Question: I am new to windows application. with C# and .NET.
I want something like the image i have attach. when my popup gets open, i want the mdi parent page to be shadowed or disbaled. (like we do in web application or Jquery popup)

Is it possible to do? if yes how can i do that.
Please help.
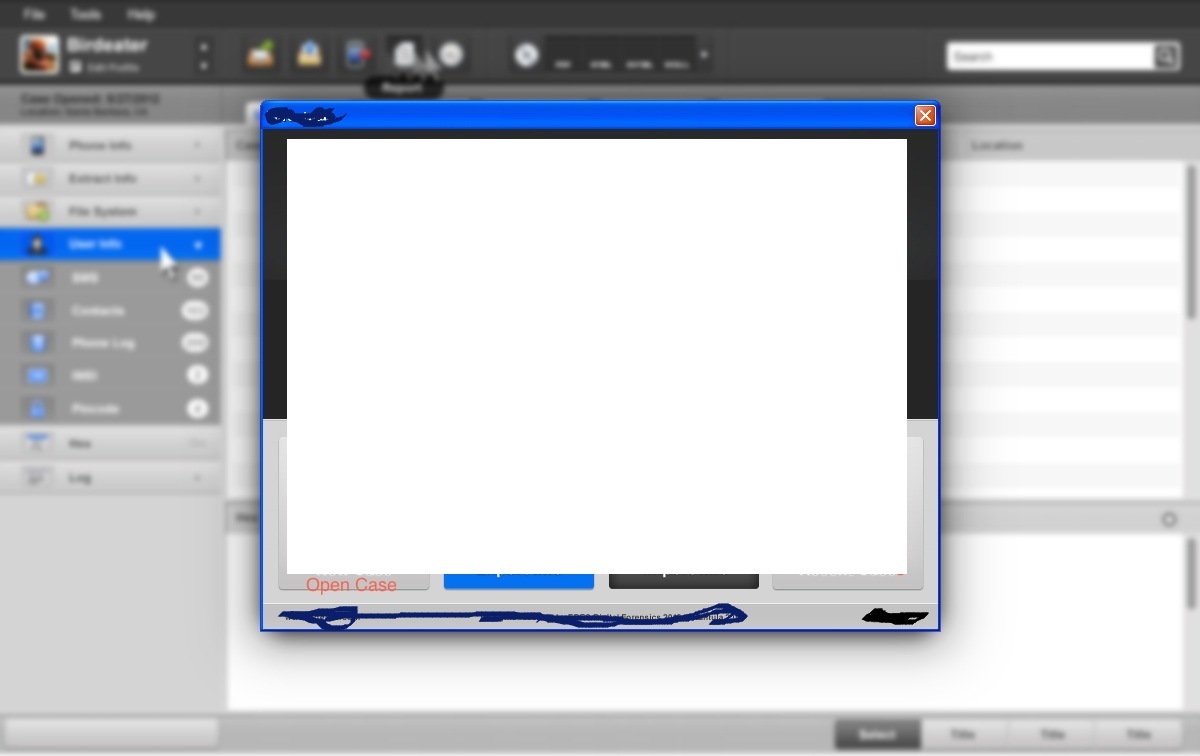
Answer: You can Achive this by making use of the property of the 'Windows.Form'
For this create a new form, sets its opacity (for eg: .75) and show this over the parent for when ever you are showing a child window.
An Example is given Below
'''
There are three windows used here
1. ParentForm
2. OverlayForm
3. ChildForm
'''
'''
1. Create an instance of the Child form
2. Create an Instance of the Overlayform, Pass the objects Instances of Child and Parent(current form) as a parameter to the Constructor
3. Then Show the OverLay Form by using ShowDialog Method.
Code:
public partial class ParentForm : Form
{
public ParentForm()
{
InitializeComponent();
}
private void ParentForm_Load(object sender, EventArgs e)
{
}
private void button1_Click(object sender, EventArgs e)
{
ChildForm child1 = new ChildForm();
// Create a new form.
OverlayForm form2 = new OverlayForm(this, child1);
child1.OverLay = form2;
// Display the form as a modal dialog box.
form2.ShowDialog(this);
}
}
'''
'''
1. In the constructor store the childForm and ParentForm object in a local variables.
And Set the The properties (like width,height) to the Overlay Window
2. In the OverlayForm_Load show the ChildForm window.
public partial class OverlayForm : Form
{
public Form ParentForm { get; set; }
public Form child { get; set; }
public OverlayForm(Form parent, Form child)
{
InitializeComponent();
this.child = child;
this.ParentForm = parent;
this.FormBorderStyle = System.Windows.Forms.FormBorderStyle.None;
this.ShowInTaskbar = false;
this.Width = ParentForm.Width;
this.Height = ParentForm.Height;
this.Top = ParentForm.Top;
this.Left = ParentForm.Left;
this.StartPosition = ParentForm.StartPosition;
// Set the opacity to 75%.
this.Opacity = .75;
}
private void OverlayForm_Load(object sender, EventArgs e)
{
child.Show();
child.TopMost = true;
child.Focus();
child.BringToFront();
}
}
'''
This will give the parent form a blur look. We should also write some code to close the overlay in the Child Form
'''
1. Set the object of the Overlay to a property in Child Window
2. And in the Form_Closing event of the child window, close the Overlay window.
public partial class ChildForm : Form
{
//This is set in the Parent form where the child form instatce is created
public Form OverLay { get; set; }
public ChildForm()
{
InitializeComponent();
}
private void ChildForm_Load(object sender, EventArgs e)
{
}
private void ChildForm_FormClosing(object sender, FormClosingEventArgs e)
{
this.OverLay.Close();
}
}
'''